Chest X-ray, AP view. Patient: 73 years old, sex M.
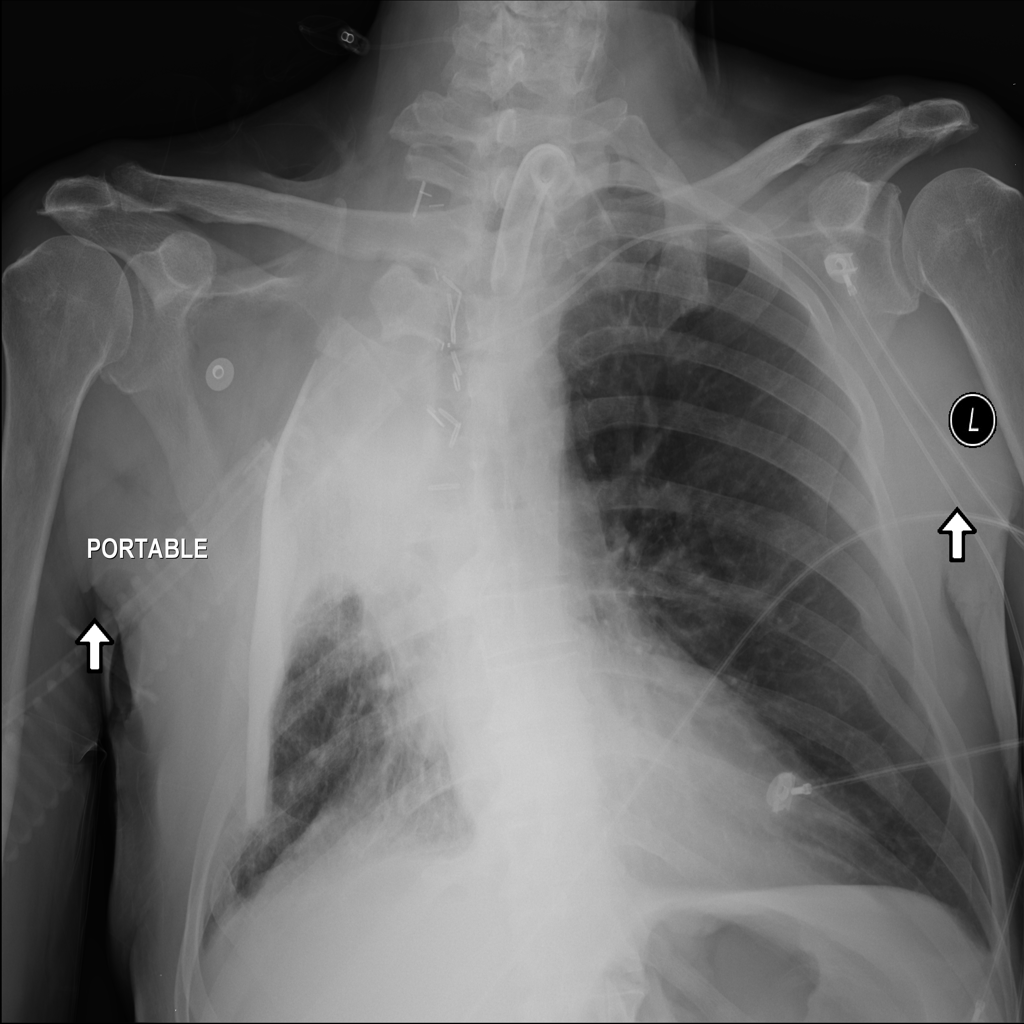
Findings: No Finding